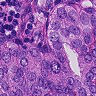
Metastatic tissue present: yes